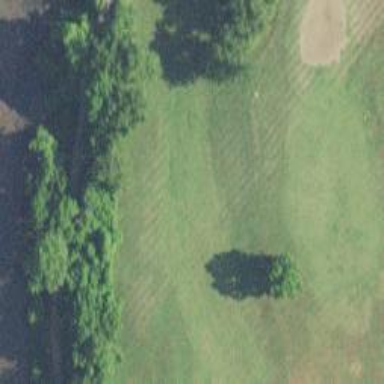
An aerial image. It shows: Golf hole.